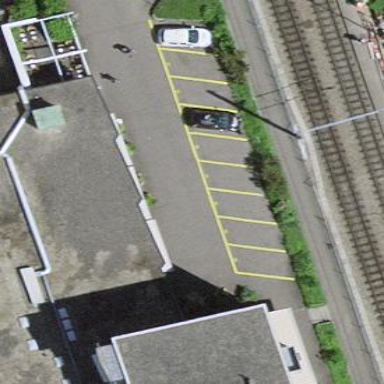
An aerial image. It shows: Diagonal street-side parking area.